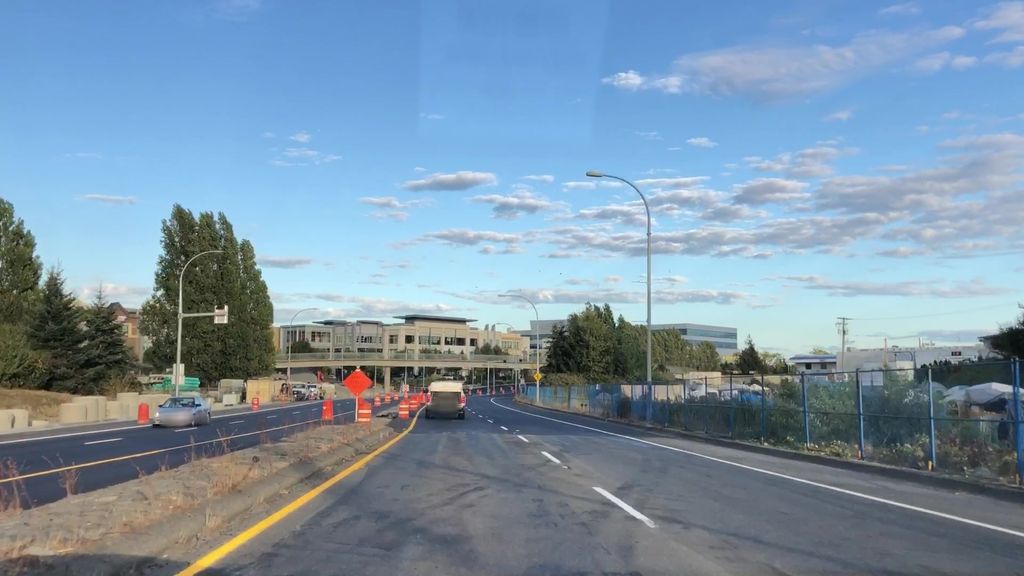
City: victoria